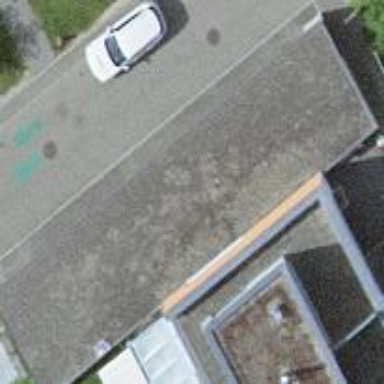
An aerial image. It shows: View of roof of building.